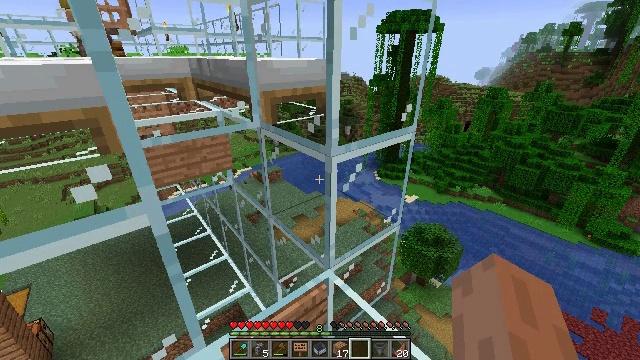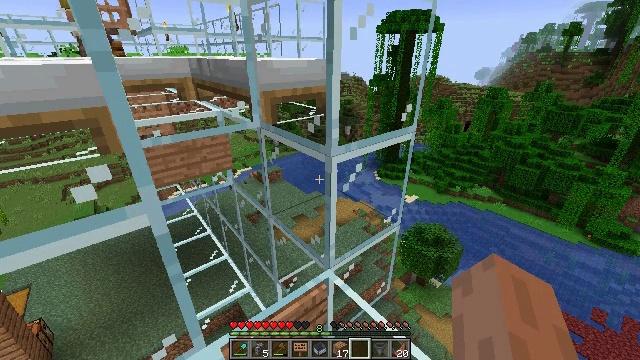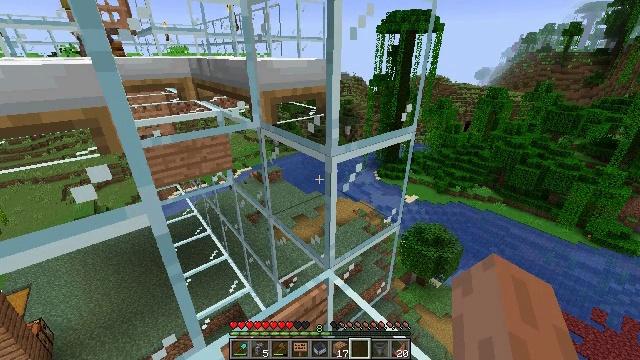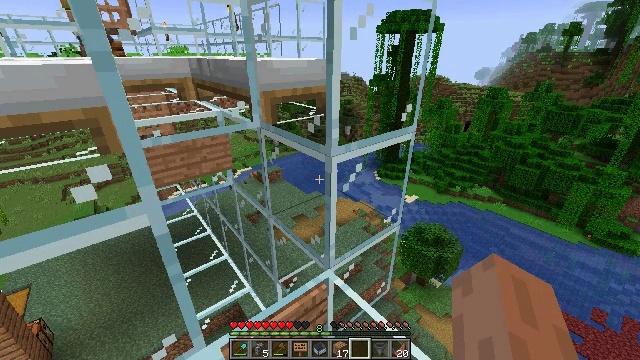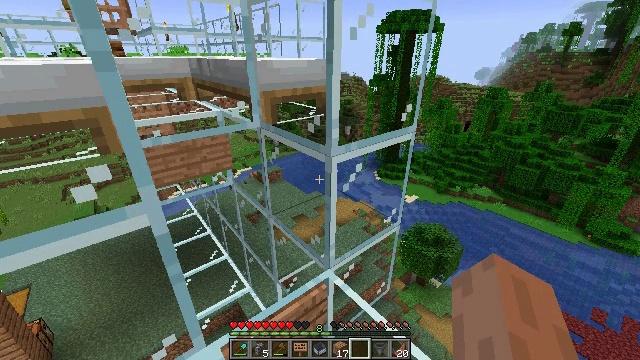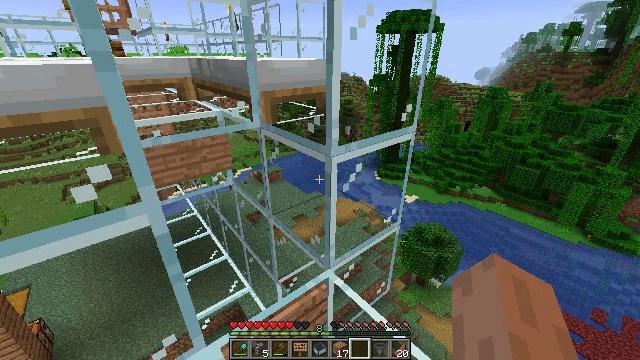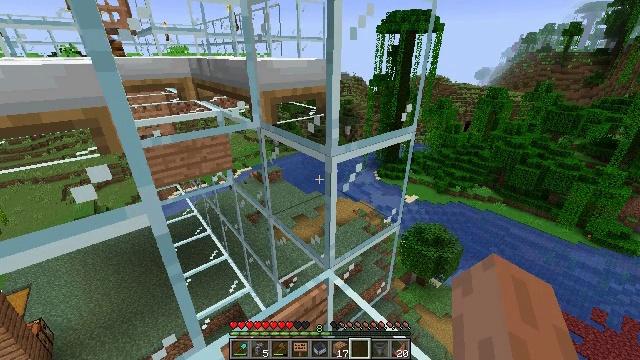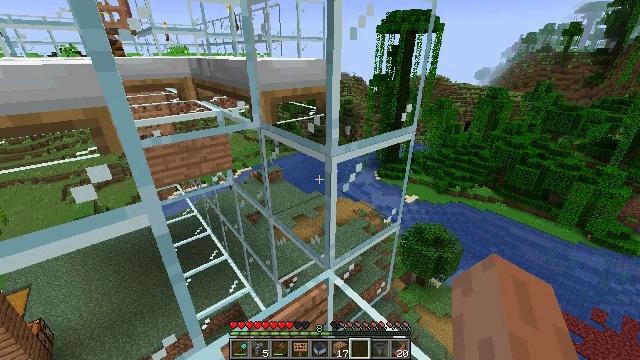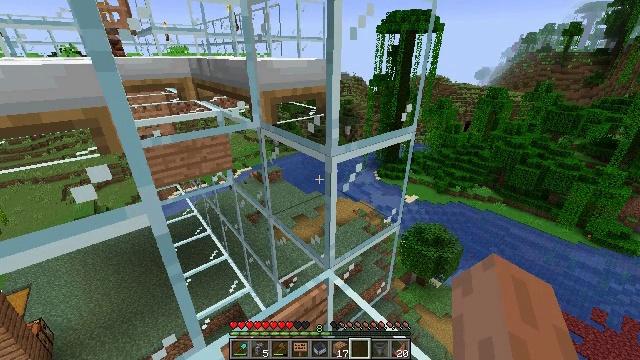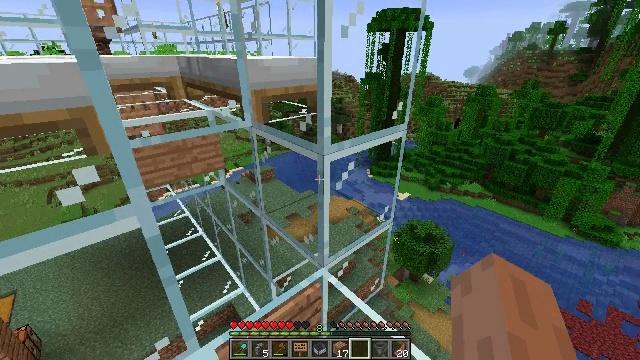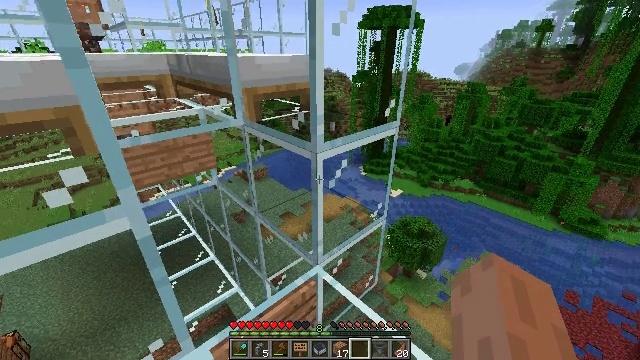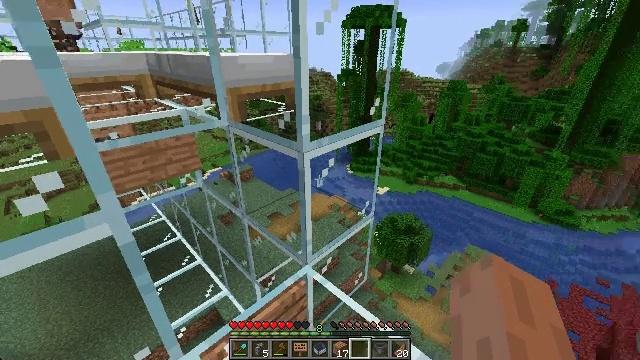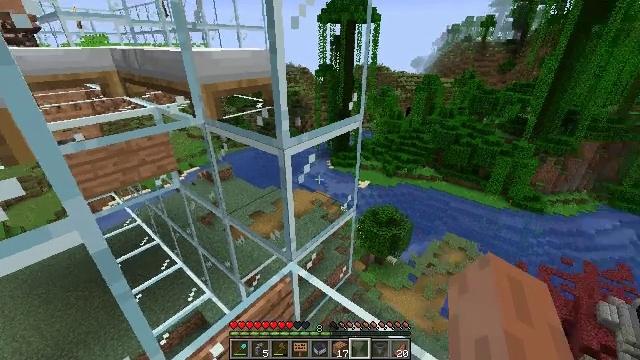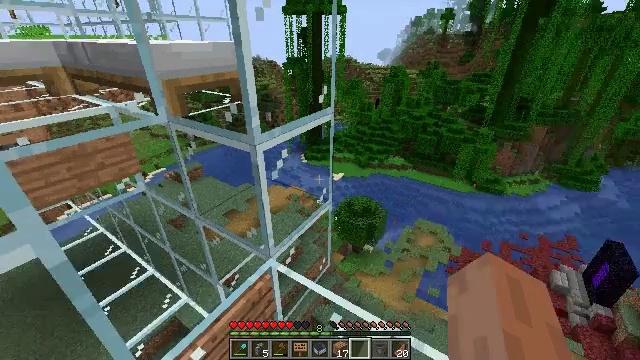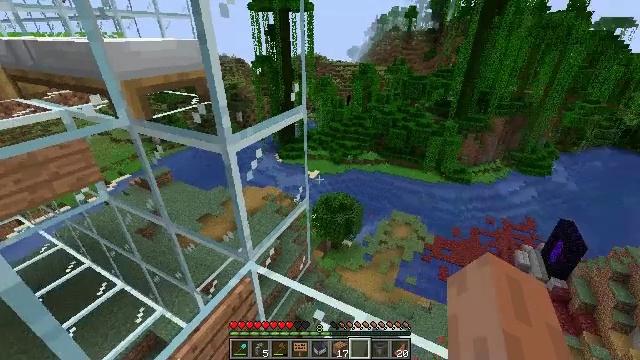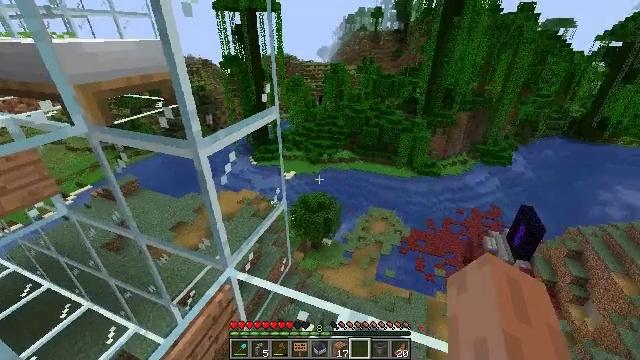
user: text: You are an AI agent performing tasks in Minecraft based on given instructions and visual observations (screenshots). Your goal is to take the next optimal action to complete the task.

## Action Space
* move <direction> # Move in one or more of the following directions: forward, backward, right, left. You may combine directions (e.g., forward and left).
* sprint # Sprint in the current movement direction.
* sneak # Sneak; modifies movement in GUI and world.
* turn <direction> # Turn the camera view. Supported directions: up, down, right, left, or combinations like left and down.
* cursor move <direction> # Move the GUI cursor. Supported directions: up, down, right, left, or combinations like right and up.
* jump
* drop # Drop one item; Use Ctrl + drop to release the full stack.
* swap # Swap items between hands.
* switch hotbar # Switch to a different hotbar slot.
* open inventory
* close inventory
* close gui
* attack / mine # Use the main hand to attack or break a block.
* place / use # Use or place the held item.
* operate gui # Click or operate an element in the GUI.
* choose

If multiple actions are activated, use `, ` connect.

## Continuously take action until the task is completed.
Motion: motion action
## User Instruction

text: Attack the jungle planks to collect them.
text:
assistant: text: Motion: no_op
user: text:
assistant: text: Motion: no_op
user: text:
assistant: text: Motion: no_op
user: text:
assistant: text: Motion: no_op
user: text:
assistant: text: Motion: no_op
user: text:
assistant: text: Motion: no_op
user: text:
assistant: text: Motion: no_op
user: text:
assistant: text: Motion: no_op
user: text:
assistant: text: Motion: turn right
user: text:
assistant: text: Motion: turn right
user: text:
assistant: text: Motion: turn right
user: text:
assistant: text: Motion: turn right
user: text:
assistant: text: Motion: turn right and down
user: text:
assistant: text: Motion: turn right
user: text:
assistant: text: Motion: turn right
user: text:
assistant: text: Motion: turn right
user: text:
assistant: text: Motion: turn right
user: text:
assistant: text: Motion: turn right
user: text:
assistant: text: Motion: turn right
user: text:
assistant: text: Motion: turn right
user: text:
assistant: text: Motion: turn right and up
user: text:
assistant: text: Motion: turn right
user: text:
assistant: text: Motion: no_op
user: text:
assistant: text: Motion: no_op
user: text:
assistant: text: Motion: no_op
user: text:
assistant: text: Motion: no_op
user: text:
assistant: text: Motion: no_op
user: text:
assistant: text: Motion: turn right and down
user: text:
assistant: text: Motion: turn right and down
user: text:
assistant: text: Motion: turn right and down